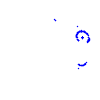
Particle: kaon